Current action and preconditions to check: trajectory_clear

Your task: For each precondition in the list above, predict whether it will hold at this action.

Consider the current scene as observed from the mobile robot's camera, and analyze the predicted future states of all dynamic agents (e.g., people, animals, vehicles, or any moving entities) within the NEXT SECOND.

IMPORTANT: Only answer "very likely" if you are absolutely certain—based on strong, clear evidence—that a dynamic agent will violate the precondition in the predicted future state. Do NOT answer "very likely" for unlikely, ambiguous, or low-probability risks.

Ask yourself for each precondition: Is there a high probability, with clear and convincing evidence, that the predicted future states of any dynamic agent will interfere with the predicted future state of the currently executing action within the NEXT SECOND, causing that precondition to fail?

Assess the risk level based on these predictions. Use "likely" or "very likely" if motions create a clear risk of interference.

Use "neutral" or "improbable" if agents are nearby but their predicted paths are clearly diverging or non-conflicting.

Failure Risk Categories: "very improbable", "improbable", "neutral", "likely", "very likely"

Answer Format: Output ONLY the probability_of_failure value from these categories: "very improbable", "improbable", "neutral", "likely", "very likely"

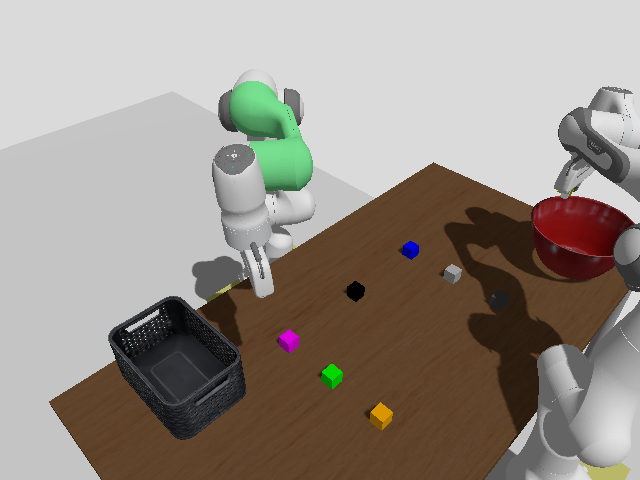

Answer: very improbable